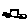
Label: car